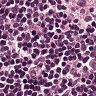
Metastatic tissue present: no